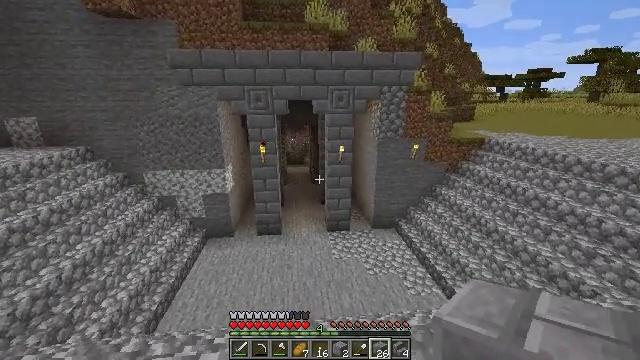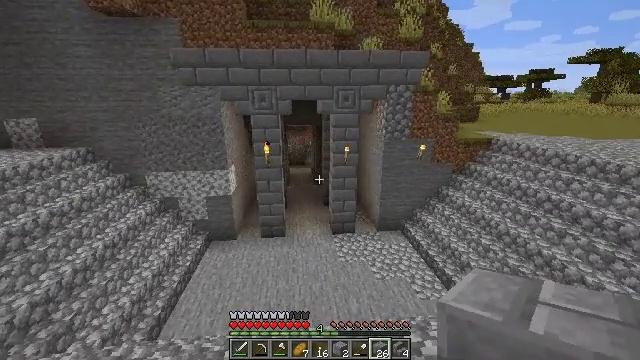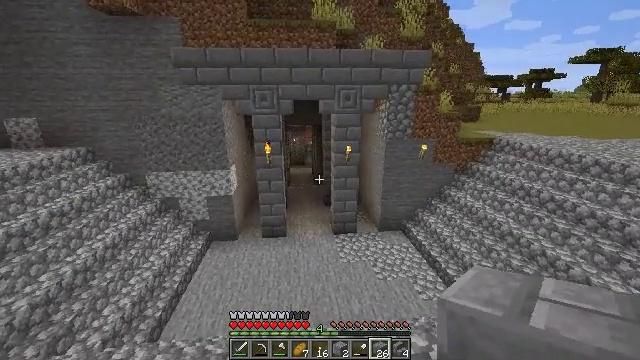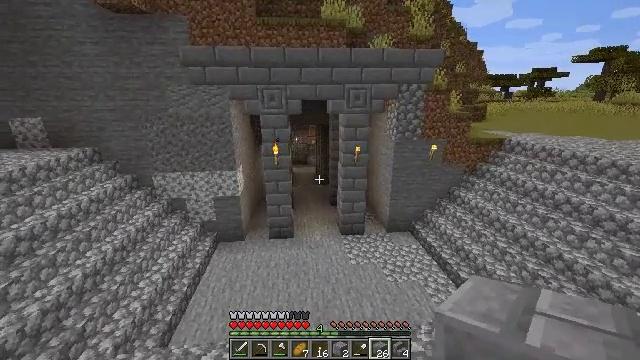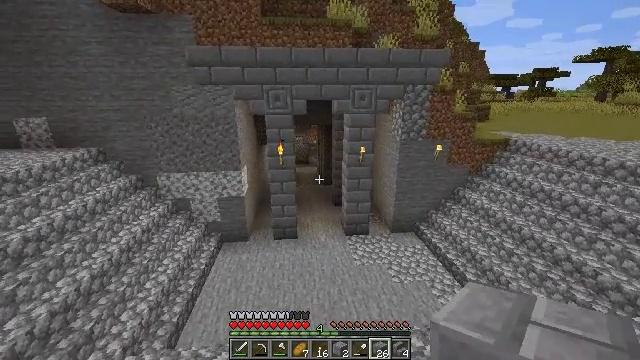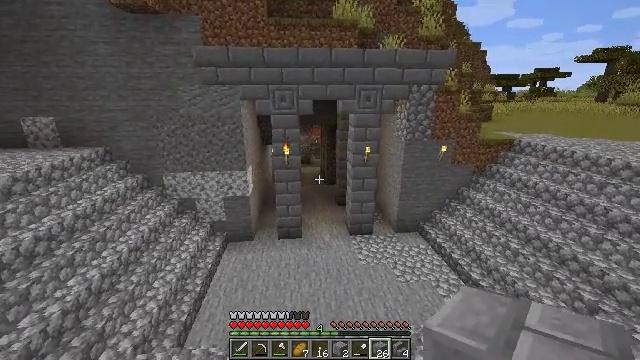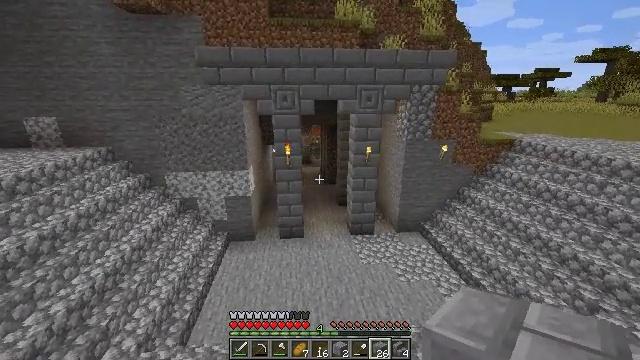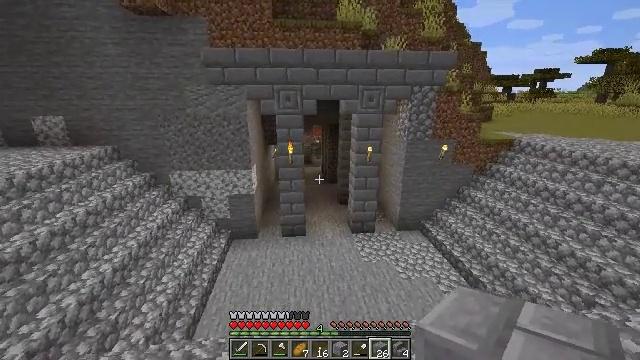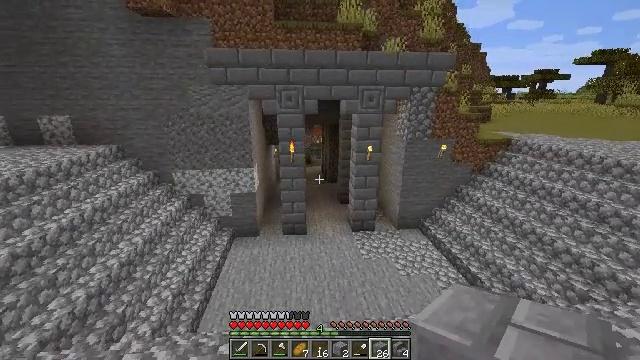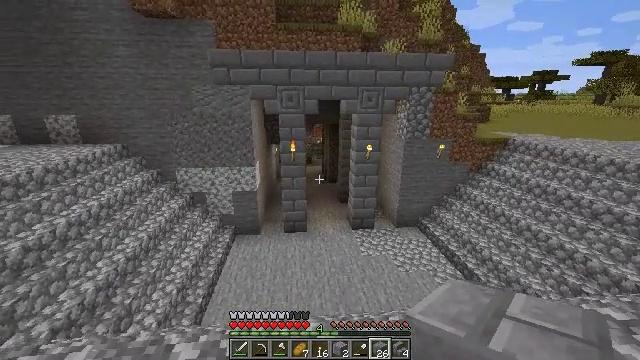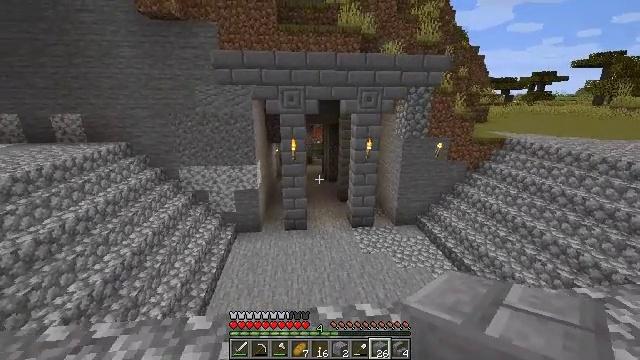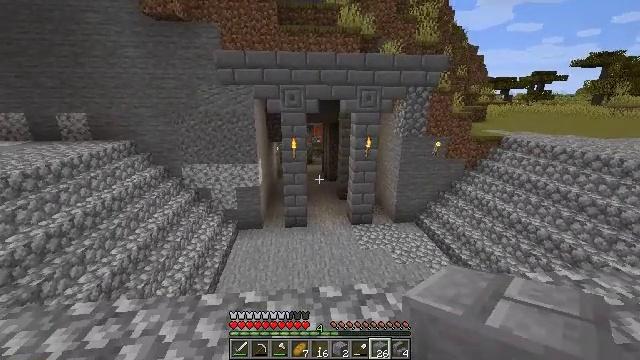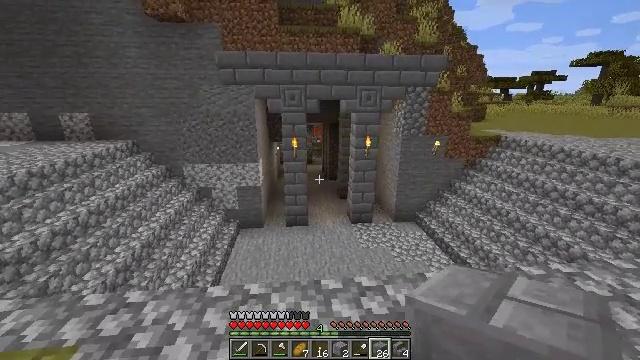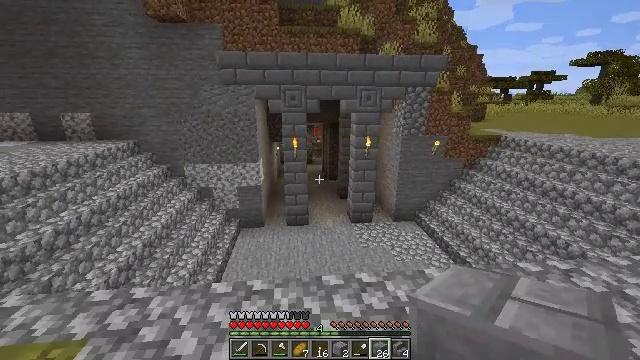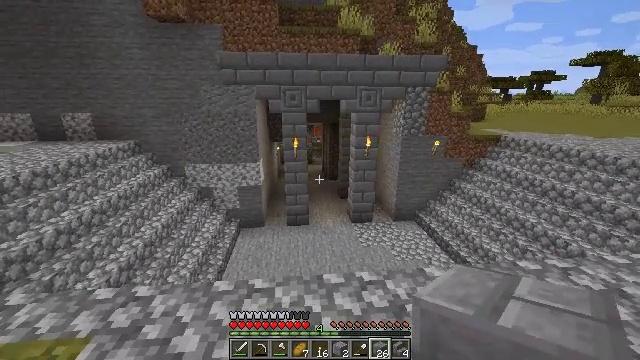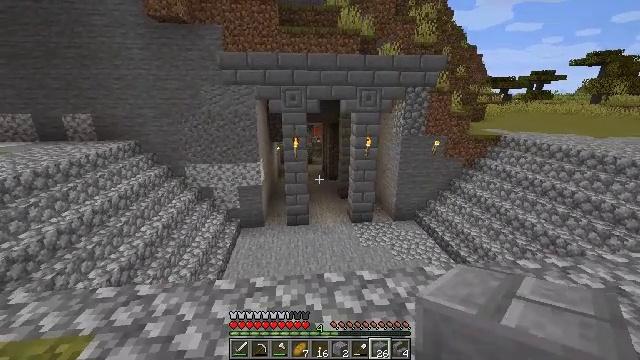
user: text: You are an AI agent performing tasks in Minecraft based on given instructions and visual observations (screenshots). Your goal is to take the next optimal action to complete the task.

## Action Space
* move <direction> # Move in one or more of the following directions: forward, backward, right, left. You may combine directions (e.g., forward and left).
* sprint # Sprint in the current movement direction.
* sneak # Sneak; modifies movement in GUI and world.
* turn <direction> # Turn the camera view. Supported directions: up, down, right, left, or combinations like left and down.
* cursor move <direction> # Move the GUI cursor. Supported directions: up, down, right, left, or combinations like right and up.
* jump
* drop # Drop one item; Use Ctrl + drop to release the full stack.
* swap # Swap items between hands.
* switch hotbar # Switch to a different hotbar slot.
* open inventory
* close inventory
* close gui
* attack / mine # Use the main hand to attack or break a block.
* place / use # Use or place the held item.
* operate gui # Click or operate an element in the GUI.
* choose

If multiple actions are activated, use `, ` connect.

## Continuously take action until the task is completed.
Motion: motion action
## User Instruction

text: Get polished granite by crafting four granite blocks.
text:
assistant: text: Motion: move forward and move left
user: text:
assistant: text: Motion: move left
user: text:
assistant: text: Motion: move left
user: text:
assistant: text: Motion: move left
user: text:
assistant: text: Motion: move back and move left
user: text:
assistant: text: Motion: move back
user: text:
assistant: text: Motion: move back
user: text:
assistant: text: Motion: move back
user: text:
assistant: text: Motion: move back
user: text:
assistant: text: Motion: move back
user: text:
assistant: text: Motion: no_op
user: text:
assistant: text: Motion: no_op
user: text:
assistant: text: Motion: no_op
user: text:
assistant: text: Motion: no_op
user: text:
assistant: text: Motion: no_op
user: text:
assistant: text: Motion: no_op
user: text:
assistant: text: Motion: no_op
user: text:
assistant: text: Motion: no_op
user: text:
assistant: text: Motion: no_op
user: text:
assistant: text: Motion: no_op
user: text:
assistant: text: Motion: no_op
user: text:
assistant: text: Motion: no_op
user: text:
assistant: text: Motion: no_op
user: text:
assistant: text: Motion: no_op
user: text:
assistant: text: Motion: no_op
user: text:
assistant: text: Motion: no_op
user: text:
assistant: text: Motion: no_op
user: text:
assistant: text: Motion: turn up
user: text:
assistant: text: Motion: no_op
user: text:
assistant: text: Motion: no_op